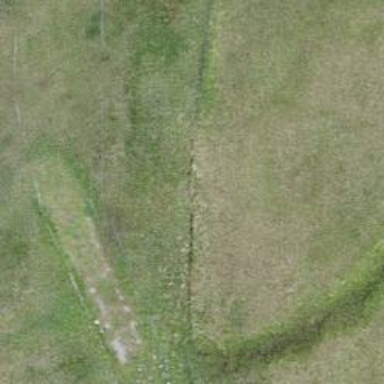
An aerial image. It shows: Path covered in grass.